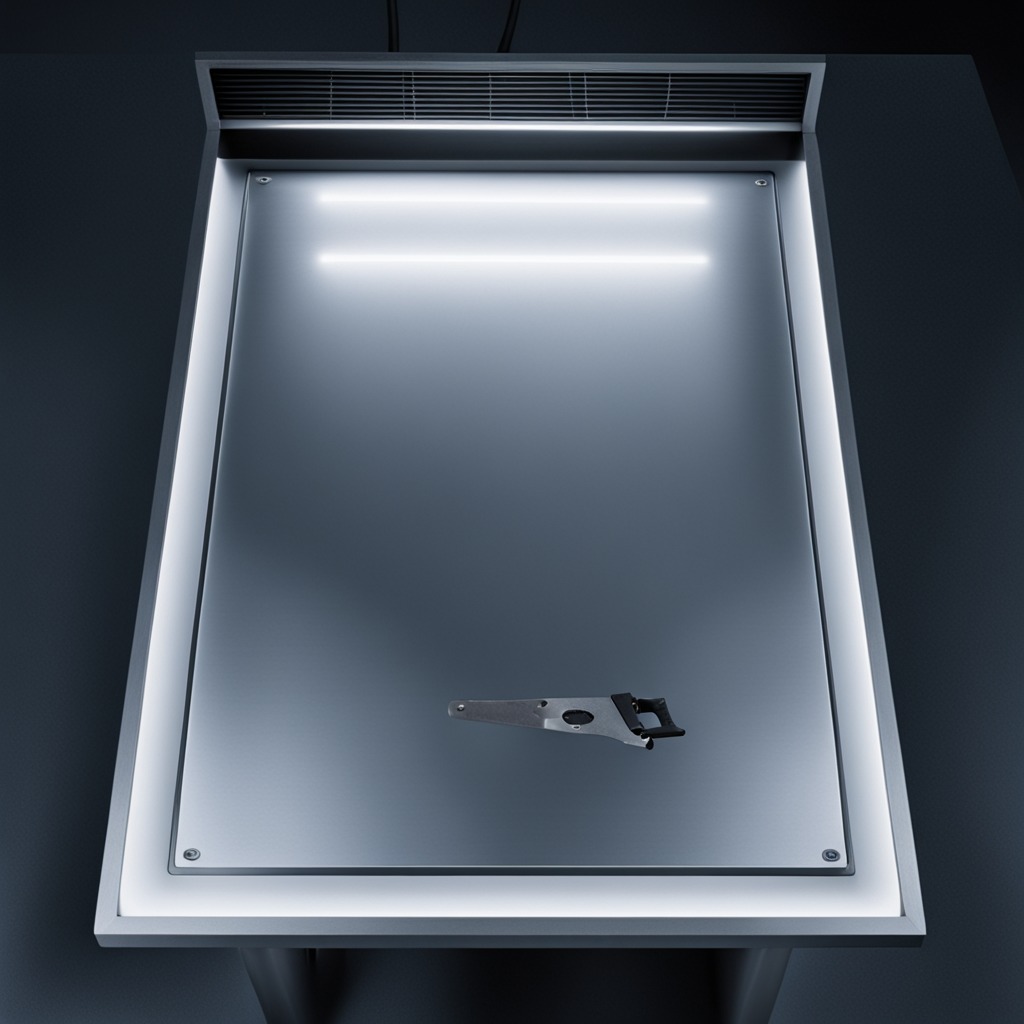
A metal saw is lying on a clean empty table in a basement in the evening.